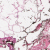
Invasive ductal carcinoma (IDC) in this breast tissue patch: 0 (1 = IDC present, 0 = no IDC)